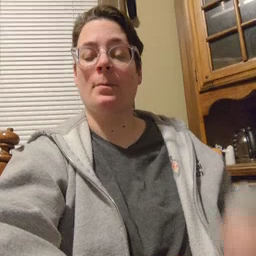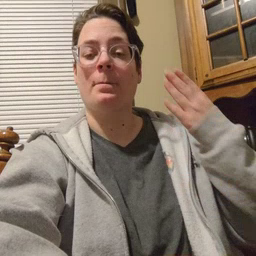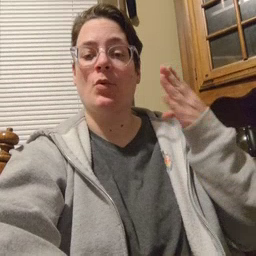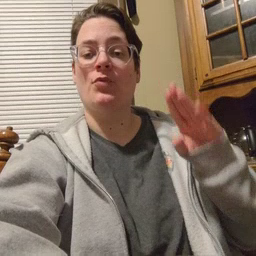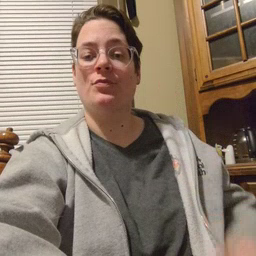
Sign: blue